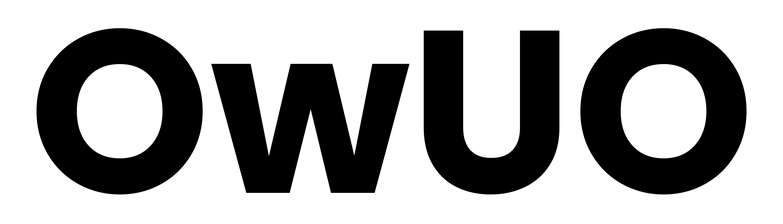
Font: Poppins-Bold